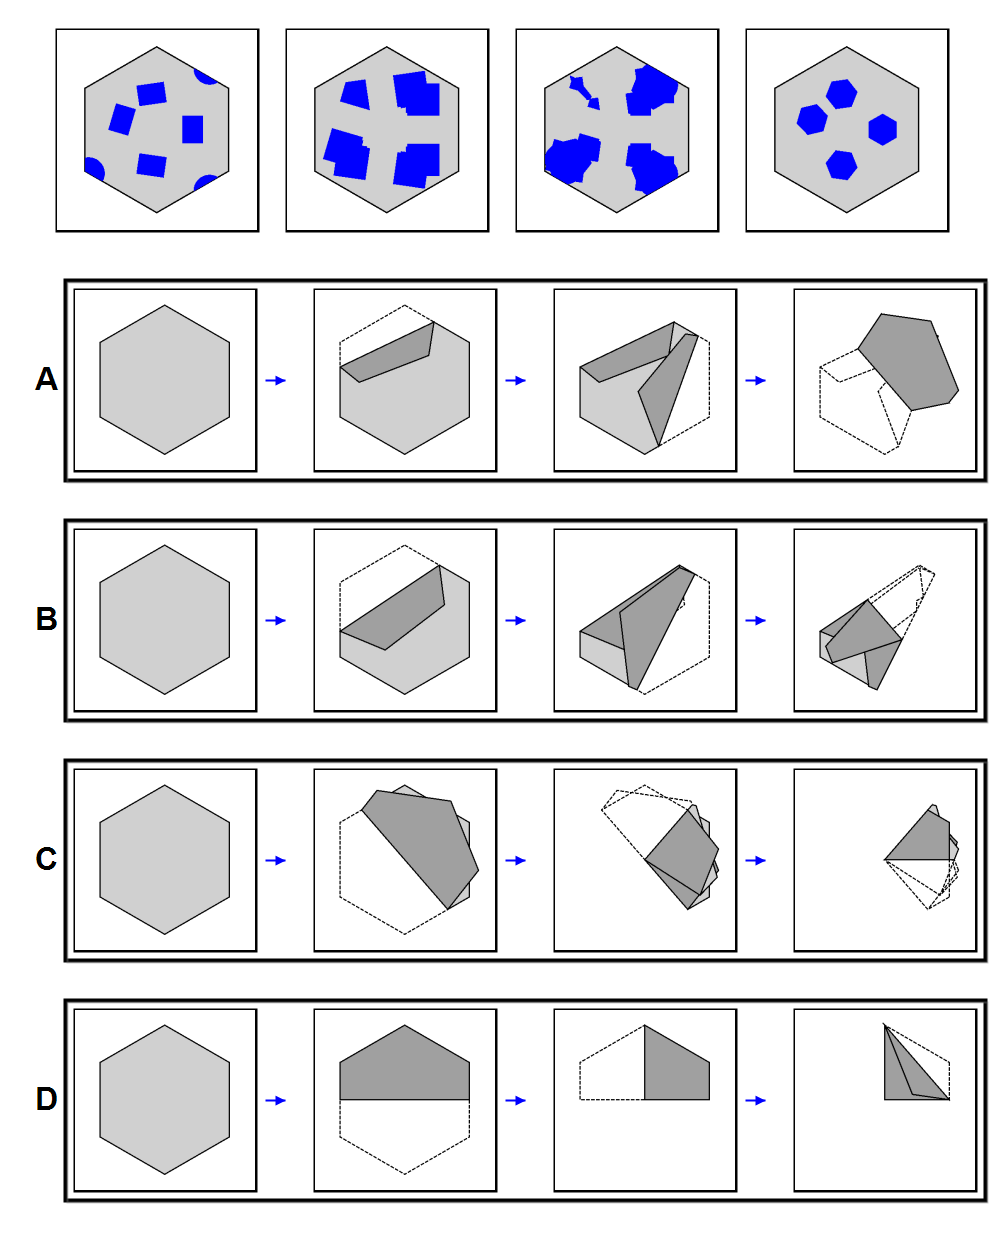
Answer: C